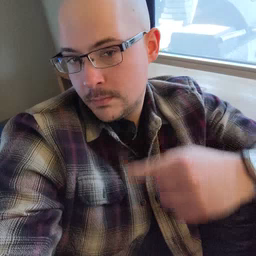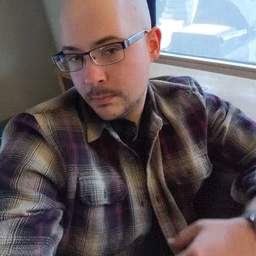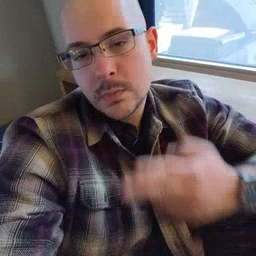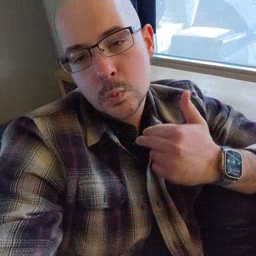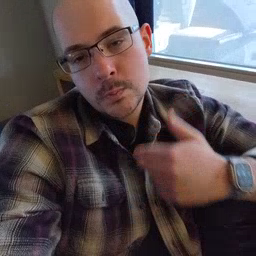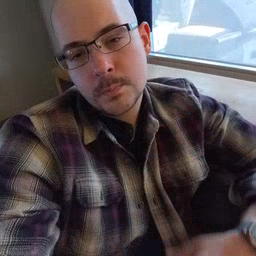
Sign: cute